Question: I need to find a way to place text 1 inch below the plot. I need that text to be 1 inch below the plot even if I change the margins of the plot or use different data. I've been calling grid text with tinkered x and y values, but I want something that will adapt to the dimension of the ggplot. Another approach is to use grobs (see <URL> but that would require setting Y positions based on the data.
Here is the basic code:
'''
library(ggplot2)
test= data.frame(
x = c(1:10 ),
y = c(1:10)
)
qplot(x=x, y=y, data=test)+
opts(plot.margin = unit(c(1,3,8,1), "lines")) +
geom_line()
'''

Thanks you.
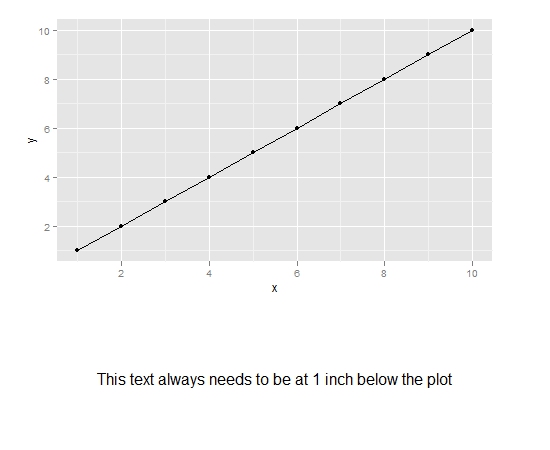
Answer: If you know how many lines you've added to the bottom margin (in this case 8) then I think you can do this with only some 'unit' math:
'''
grid.text("Here",y = unit(8,"lines") - unit(1,"inches"))
'''